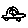
Label: car